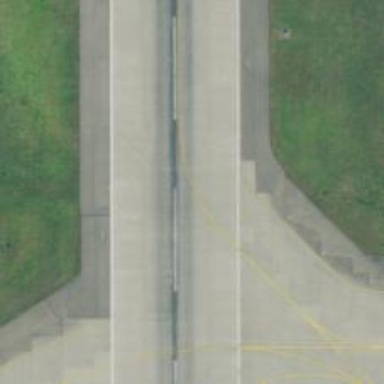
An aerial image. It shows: View of taxiway at the airport.